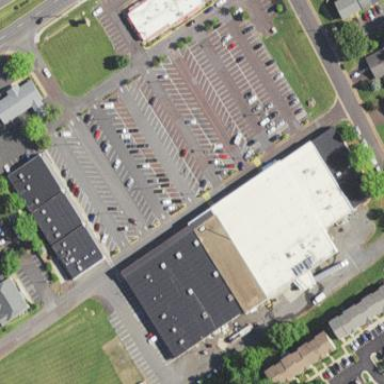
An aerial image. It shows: Retail area.